Field crop: maize
Growth stage: 2
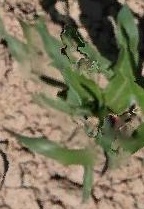
Species: maize